Question: '''
library(ggplot2)
data <-
data.frame(
group=factor(c("a","c","b","b","c","a")),
x=c("A","B","C", "D","E","F"),
y=c(3,2,10,11,4,5))
> data
group x y
1 a A 3
2 c B 2
3 b C 10
4 b D 11
5 c E 4
6 a F 5
#And plot this:
ggplot(data)+
geom_bar(aes(x=x, y=y, fill=group, order=group),
stat="identity",
position="dodge")+
coord_flip()
'''
This gives a figure where x is plotted according to factor levels:

But how can one reorder x according to a custom order of the 'group' variable and at the same time arrange within 'group' according to say descending 'y'. For instance if I want to plot first "c" (red), then "a" (green) and then "b" (blue) groups, the plot order of the x-axis ('x' variable) would be: E, B, F, A, D, C. Note this may have resemblance to <URL> SO question.
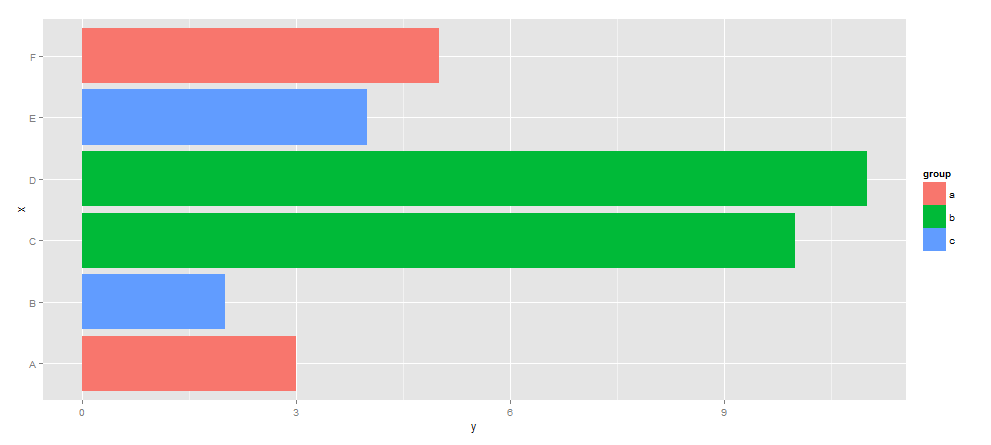
Answer: You need first to format your dataframe without 'factor'. Then you need to define the x column as 'factor' but with order depending on 'y' minimum per 'group'. This specific ordering you want needs to be specified in 'levels' argument.
Here we go:
'''
data <-
data.frame(
group=c("a","c","b","b","c","a"),
x=c("A","B","C", "D","E","F"),
y=c(3,2,10,11,4,5))
data$x = with(data, factor(x, levels=x[order(ave(y, group, FUN=min),y)]))
ggplot(data, aes(x, y, fill=group)) +
geom_bar(stat='identity', position='dodge') +
coord_flip()
'''